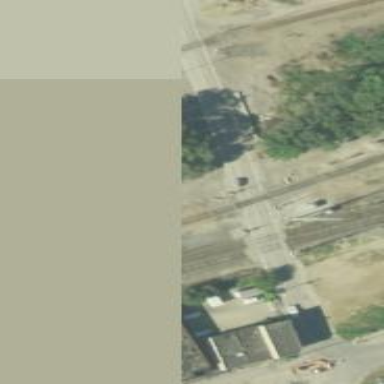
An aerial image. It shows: Level crossing along the railway.